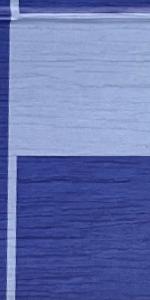
Label: Empty